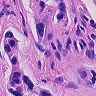
Metastatic tissue present: yes